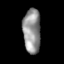
Tissue: skin
Cell type: Others
Senescence score: 0.688
Nuclear area (px): 769
Mean DAPI intensity: 145.243